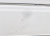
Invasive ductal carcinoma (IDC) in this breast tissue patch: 0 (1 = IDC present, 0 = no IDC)